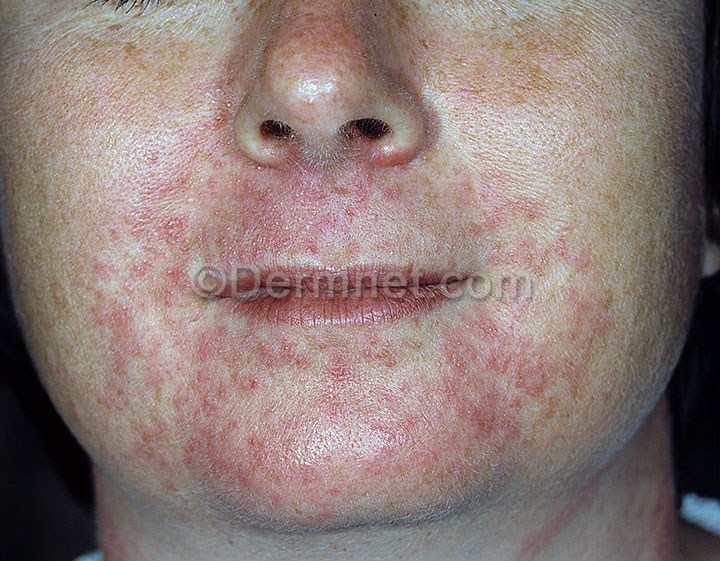
Disease: Acne and Rosacea Photos